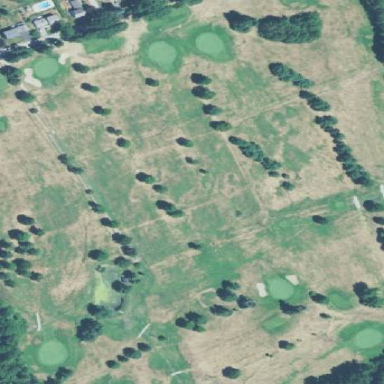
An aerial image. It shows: Golf course surrounded by greenery.